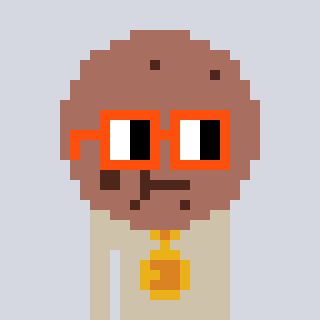
a pixel art character with square orange glasses, a cookie-shaped head and a bege-colored body on a cool background